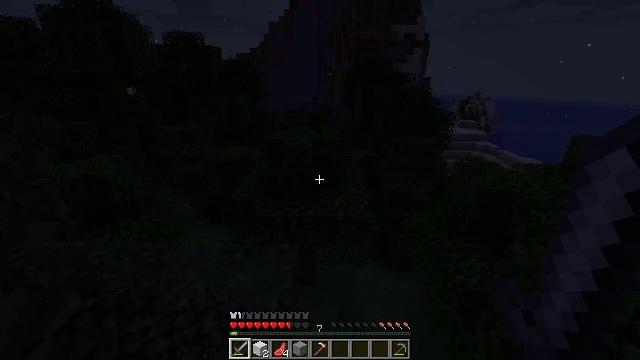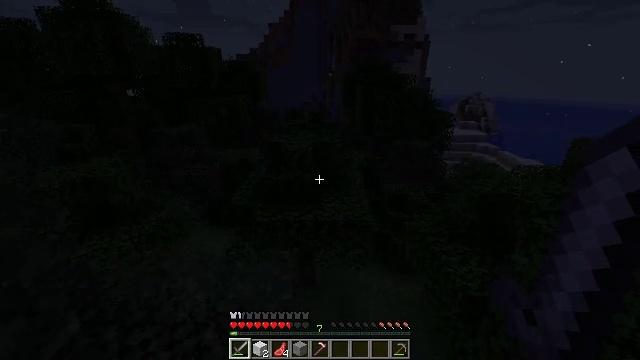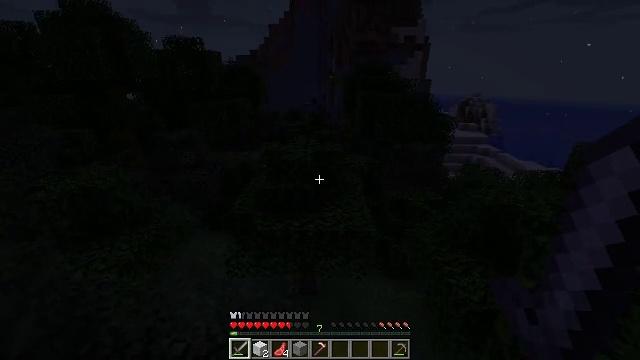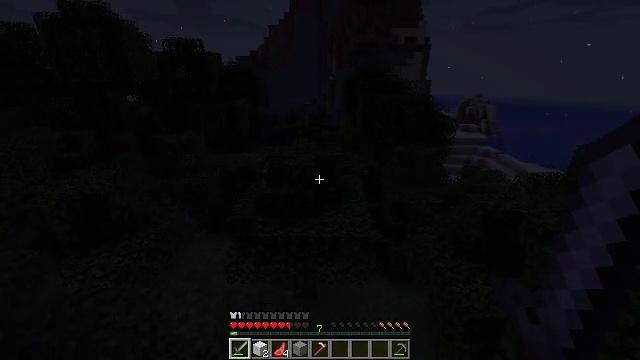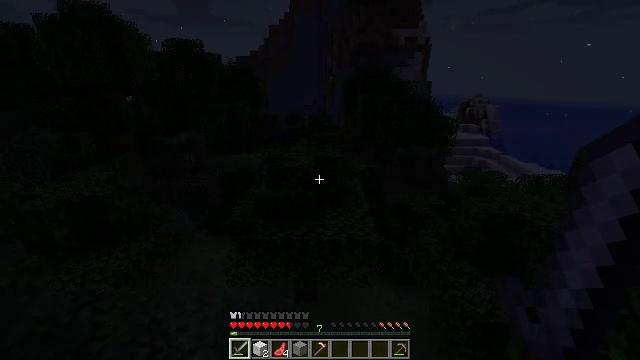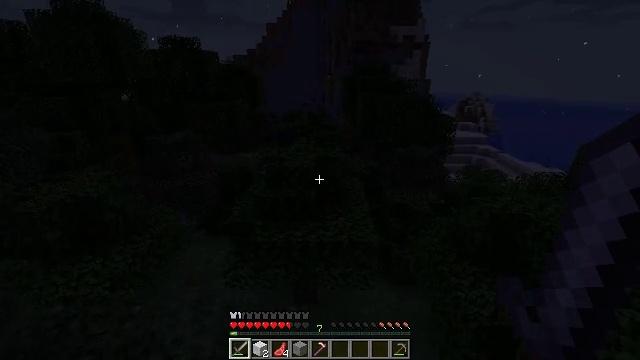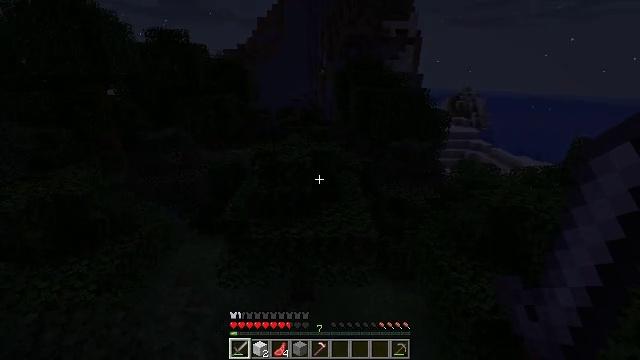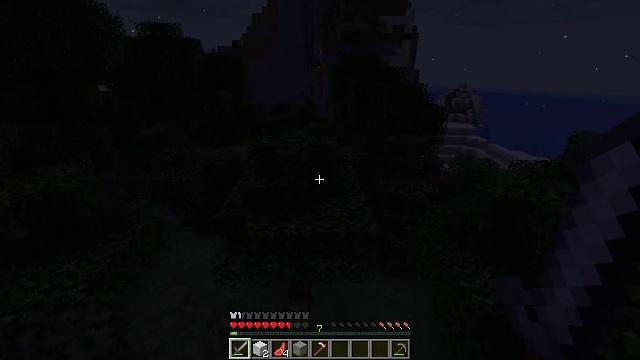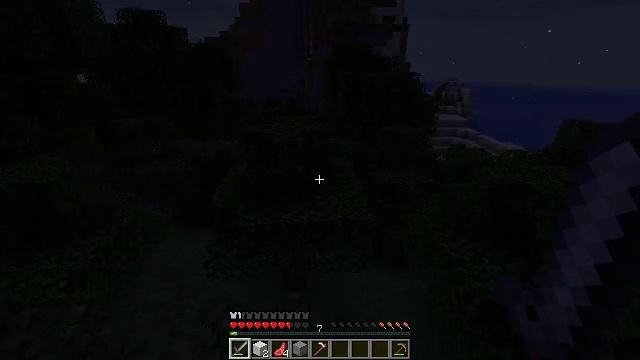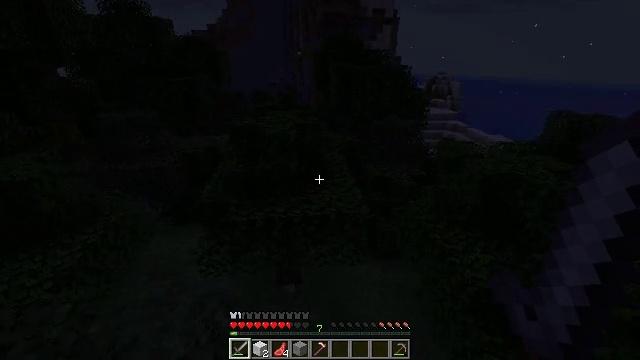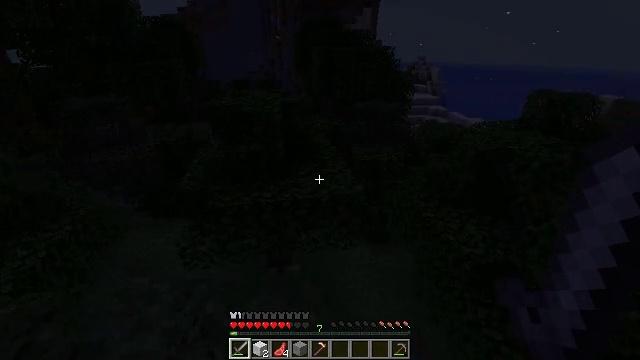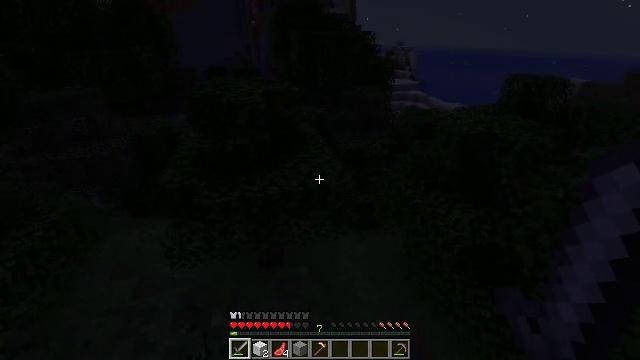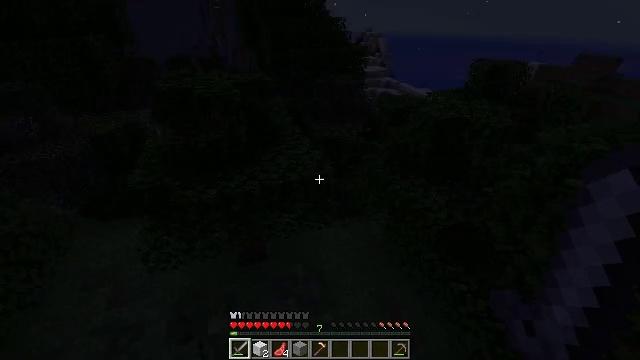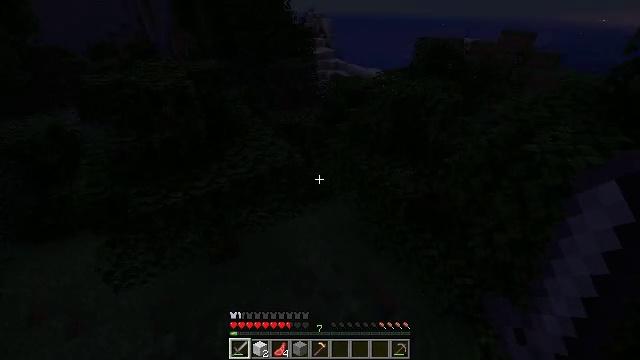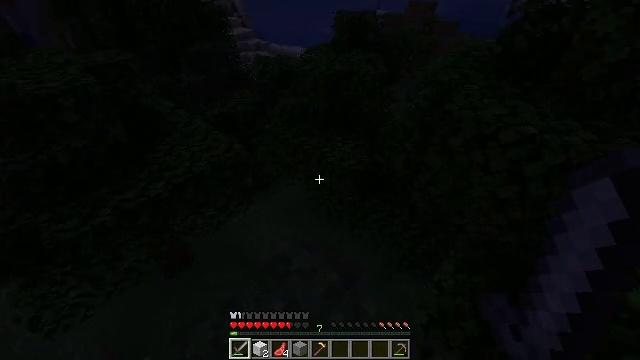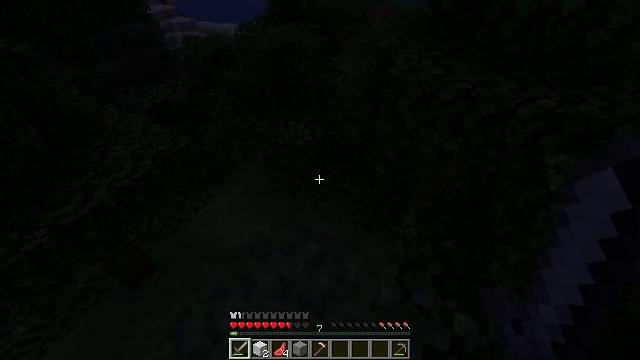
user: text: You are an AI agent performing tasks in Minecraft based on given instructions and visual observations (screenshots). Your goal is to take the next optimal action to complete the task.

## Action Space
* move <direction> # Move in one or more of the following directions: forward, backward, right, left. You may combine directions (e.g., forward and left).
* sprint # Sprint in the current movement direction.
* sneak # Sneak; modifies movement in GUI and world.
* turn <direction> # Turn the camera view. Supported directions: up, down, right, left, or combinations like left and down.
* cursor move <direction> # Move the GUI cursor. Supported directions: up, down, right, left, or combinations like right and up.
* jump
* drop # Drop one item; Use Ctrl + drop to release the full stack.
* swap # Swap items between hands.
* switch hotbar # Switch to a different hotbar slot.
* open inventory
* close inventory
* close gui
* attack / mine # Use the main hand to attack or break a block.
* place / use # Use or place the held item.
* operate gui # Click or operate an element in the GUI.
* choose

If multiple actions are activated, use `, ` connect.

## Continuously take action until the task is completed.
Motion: motion action
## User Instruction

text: Turn raw cod into cooked cod in the furnace.
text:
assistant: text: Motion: move forward and move left
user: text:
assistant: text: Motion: move forward and move left
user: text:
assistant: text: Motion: move forward and move left
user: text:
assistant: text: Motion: move forward and move left
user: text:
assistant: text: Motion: move forward and move left
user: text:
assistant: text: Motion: move forward and move left, turn right
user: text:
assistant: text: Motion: move forward and move left
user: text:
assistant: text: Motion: move forward and move left, turn right and down
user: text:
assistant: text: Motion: move forward and move left, turn right and down
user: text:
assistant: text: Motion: move forward and move left, turn right and down
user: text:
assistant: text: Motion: move left, turn right and down
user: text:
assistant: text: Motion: move left, turn right and down
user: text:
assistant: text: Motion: move left, turn right and down
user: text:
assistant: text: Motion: turn right and down
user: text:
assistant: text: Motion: turn right and down
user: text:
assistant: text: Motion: turn right and down
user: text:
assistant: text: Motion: turn right and down
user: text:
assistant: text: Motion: turn right and down
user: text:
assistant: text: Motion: turn right and down
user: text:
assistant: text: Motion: move right, turn right
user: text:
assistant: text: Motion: move forward and move right
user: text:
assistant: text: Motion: move forward and move right
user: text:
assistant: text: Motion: move forward and move right
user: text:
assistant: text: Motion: move forward and move right
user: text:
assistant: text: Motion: move forward and move right
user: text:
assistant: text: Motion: move forward and move right
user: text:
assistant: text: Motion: move forward and move right
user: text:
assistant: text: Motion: move forward and move right
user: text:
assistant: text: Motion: move forward
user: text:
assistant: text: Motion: move forward